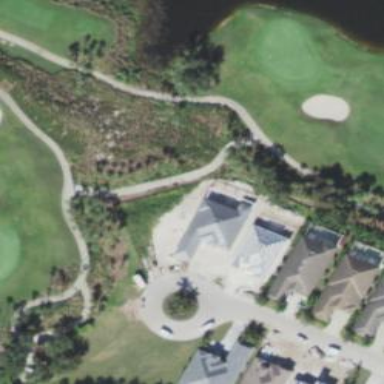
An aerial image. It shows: Path designated for golf carts.